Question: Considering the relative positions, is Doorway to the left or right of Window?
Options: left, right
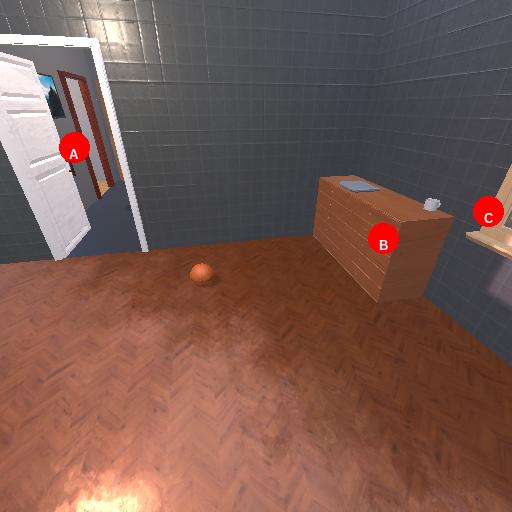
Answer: left